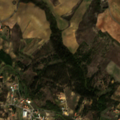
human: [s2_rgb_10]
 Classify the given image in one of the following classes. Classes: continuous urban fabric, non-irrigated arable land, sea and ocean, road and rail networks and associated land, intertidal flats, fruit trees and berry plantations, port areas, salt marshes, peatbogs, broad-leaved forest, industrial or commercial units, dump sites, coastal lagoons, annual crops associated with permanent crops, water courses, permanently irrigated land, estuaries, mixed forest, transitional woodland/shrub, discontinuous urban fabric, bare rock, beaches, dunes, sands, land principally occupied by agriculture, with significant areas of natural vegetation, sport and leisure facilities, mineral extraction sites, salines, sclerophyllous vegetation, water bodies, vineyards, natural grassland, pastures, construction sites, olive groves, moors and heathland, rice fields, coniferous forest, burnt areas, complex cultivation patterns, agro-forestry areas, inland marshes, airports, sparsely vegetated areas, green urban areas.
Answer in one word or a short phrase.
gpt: non-irrigated arable land, permanently irrigated land, complex cultivation patterns, land principally occupied by agriculture, with significant areas of natural vegetation